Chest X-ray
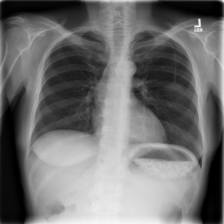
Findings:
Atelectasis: negative
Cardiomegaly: negative
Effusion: negative
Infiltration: negative
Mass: negative
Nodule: negative
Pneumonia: negative
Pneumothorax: negative
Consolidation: negative
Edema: negative
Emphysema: negative
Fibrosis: negative
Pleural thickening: negative
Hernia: negative